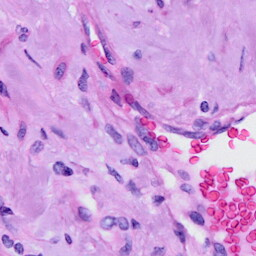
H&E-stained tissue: Cervix